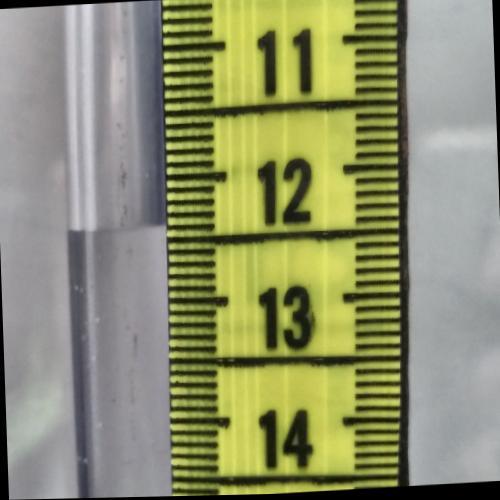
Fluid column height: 12.4 cm